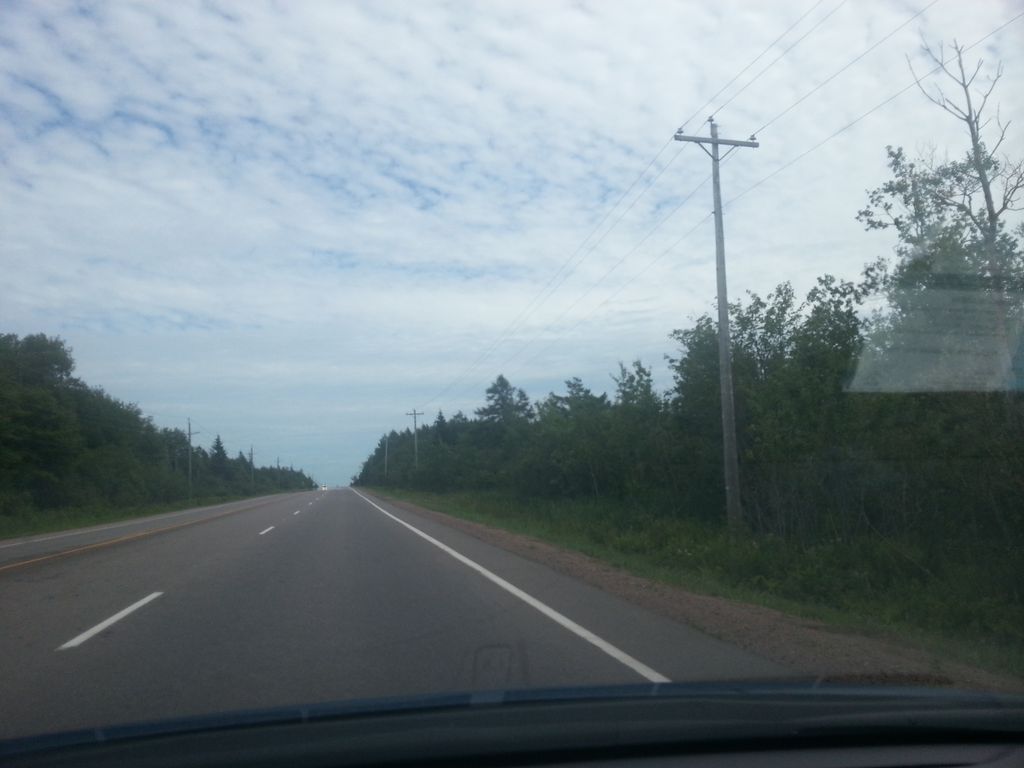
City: charlottetown